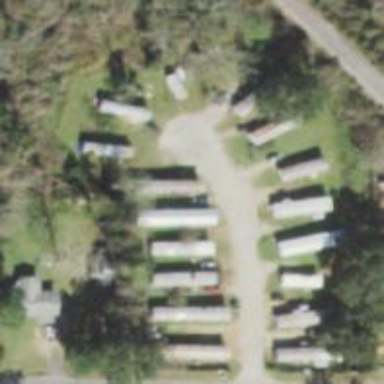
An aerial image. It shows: Residential area known as trailer park.